Question: Can some one explain me, how 'MultiSelectStyle', 'Selected' and 'Selected.Count' properties works for 'TTreeView' in Delphi 7? I've been away Delphi coding for years and unless someone points me out, what do I miss, I see absolutely no logic behind that.
To the point. I have a routine that fills 'TTreeView' with contents of selected folder. It uses recurence, so each folder is represented as node with children -- it's subfolders and files. User can select multi items on a tree, because 'MultiSelect' is set to 'True'. In 'MultiSelectStyle' group I've set all four child properties to 'True' as well (maybe that was a mistake).
As a debug of my program (which works exactly opposite, I would expect) I have this code:
'''
ShowMessage(IntToStr(tvShell.Selected.Count) + ' selected');
for i := 0 to (tvShell.Selected.Count - 1) do
begin
ShowMessage(tvShell.Selected.Item[i].Text);
end;
'''
So I run my program and select any folder. Tree renders and I see:
- 'Text'-
Using 'Ctrl' and mouse, I select first (44 files) and last (9 files) tree node (children of root node) and hit the button that executes above mentioned debug code.

What do I expect? I see . Since 'msVisibleOnly' is set to 'True' among 'MultiSelectStyle', I expect to have 'tvShell.Selected.Count' set to '2' and see three messages.
What do I get? First message says that I have... and when I continue, I'm getting additional nine messages, showing me (tree children). The funniest part is that among 'tvShell.Selected' by me! WTF?
Non-sense continues...
I repeat all these steps, but this time I'm selecting (clicking) on last folder (children) and with 'Ctrl' button pressed, I'm clicking on first folder (root's children). As a human I again see, that I have . When looking at this tree I visually see no difference in selection. But Delphi does.
When executing debug code, this time I'm getting information that there are and I'm getting 44 additional message boxes showing me contents of first folder. Completely confused, I'm clicking '+' next to first and last folder to see, if there are any items selected inside, but no (since 'msVisibleOnly' is set to 'True').
I see, how does it work (always claiming that children of last time clicked item are all among selected items), but I don't understand it. Where is the logic behind this, if any? How this can be useful, if results from the code does not reflect the reality?
Sorry, for hard tongue, but this is complete stupidity for me. Since I don't code in Delphi (I actually hate that language for more things like that) I don't look for an enlightenment or explanation, why this works like it works (although, if someone have some spare time, I'll be more than happy to read it).
But I would truly be happy, if someone could explain me, what magic do I have to do in code and among 'TTreeView' properties, to get from code, what is truly selected, not the Delphi's false interpretation of reality. If I see two items selected, I want 'tvShell.Selected.Count' to be set to 2 and I want 'tvShell.Selected' contain exactly two items -- both, that I have selected. Nothing more, nothing less.
Sorry, that this question is such long, but I had to react after frustration I've got, when finding (again, after years), that Delphi is really a weird language.
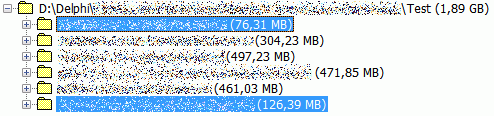
Answer: Your code displays the value of
'''
tvShell.Selected.Count
'''
That's the number of nodes that are direct children of 'tvShell.Selected'. Remember that 'tvShell.Selected' is just a single node.
You probably meant to use
'''
tvShell.SelectionCount
'''
And you then display
'''
tvShell.Selected.Item[i].Text
'''
These are the captions of the direct children of 'tvShell.Selected'.
If you want to iterate through all selected nodes then you can do it like this:
'''
for i := 0 to tvShell.SelectionCount-1 do
DoSomething(tvShell.Selections[i]);
'''
---
I recommend reading the online help when you are faced with situations like this. Particularly for Delphi 7 the documentation is very clear. For 'Selected' the documentation states:
> Specifies the selected node in the tree view. Selected: TTreeNode;Read Selected to access the selected node of the tree view. If there
is no selected node, the value of Selected is nil......If the MultiSelect property is True and the MultiSelectStyle property
includes msControlSelect, then Selected returns the last node clicked
on, even if that click deselected the node. For a current selection
status when MultiSelect is True, refer to the Selections property.
And then when you follow on to the documentation for 'Count' it says:
> Indicates the number of direct descendants of a tree node. Count: Integer;Use Count to determine how many child nodes belong to a tree node.
Count includes only immediate children, and not their descendants.
Count can be useful when iterating through the children of a tree
node.
In other words, the documentation tells you just the same as I have told you.